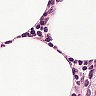
Metastatic tissue present: no